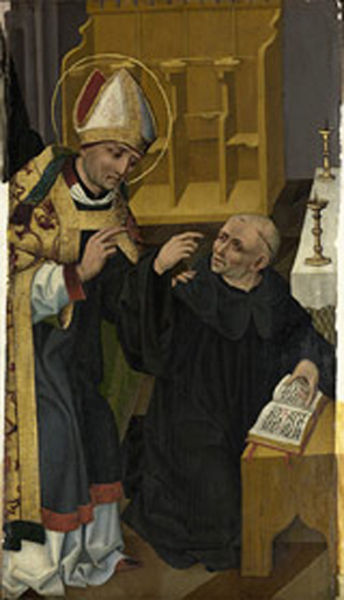
Titel: Der Heilige Wolfgang fordert die strenge Einhaltung der Regula Benedicti
Künstler: Wolfgang (1478) Katzheimer
Standort: Karlsruhe
Institution: Staatliche Kunsthalle Karlsruhe
Schlagwörter: baum, blau, gemälde, hand, mann, umhang, weiß, finger, grau, holz, hut, männer, schwarz, tisch, malerei, kappe, mütze, regal, bibel, falten, gesicht, stehen, bild, hände, öl, kirche, geistlicher, gewand, gold, kutte, mantel, stoff, decke, gotik, renaissance, deutschland, schrift, zwei, bank, schemel, bischof, papst, gestühl, sprechen, detail, glatze, lesen, kerze, kerzen, leuchter, deutsch, zeigen, stola, buch, knien, kardinal, beten, gebet, brokat, altar, kerzenständer, kerzenhalter, kerzenleuchter, kirchenbank, gestus, gebetsbuch, heiligenschein, pfarrer, zelle, nimbus, knieend, mittelalter, altarraum, andacht, priester, segen, segnen, segnung, mönch, franziskus, diskussion, heiliger, mitra, tiara, niederland, heilig, gloriole, schrein, kicrhe, aureole, beichte, georg, abwehr, tonsur, italienisch, chorgestühl, bible, gild, tafelgemälde, beichtstuhl, alba, wolfgang, bestrafung, mytra, möch, ermahnung, beichten, 15. jahrhundert, 1500, kerzenlauchter, 13. jh, buchh, krezenständer, escheinung, segensduktus, 14909, ermemit, kerzern, nimbiert